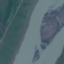
Label: River